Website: apple
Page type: payment
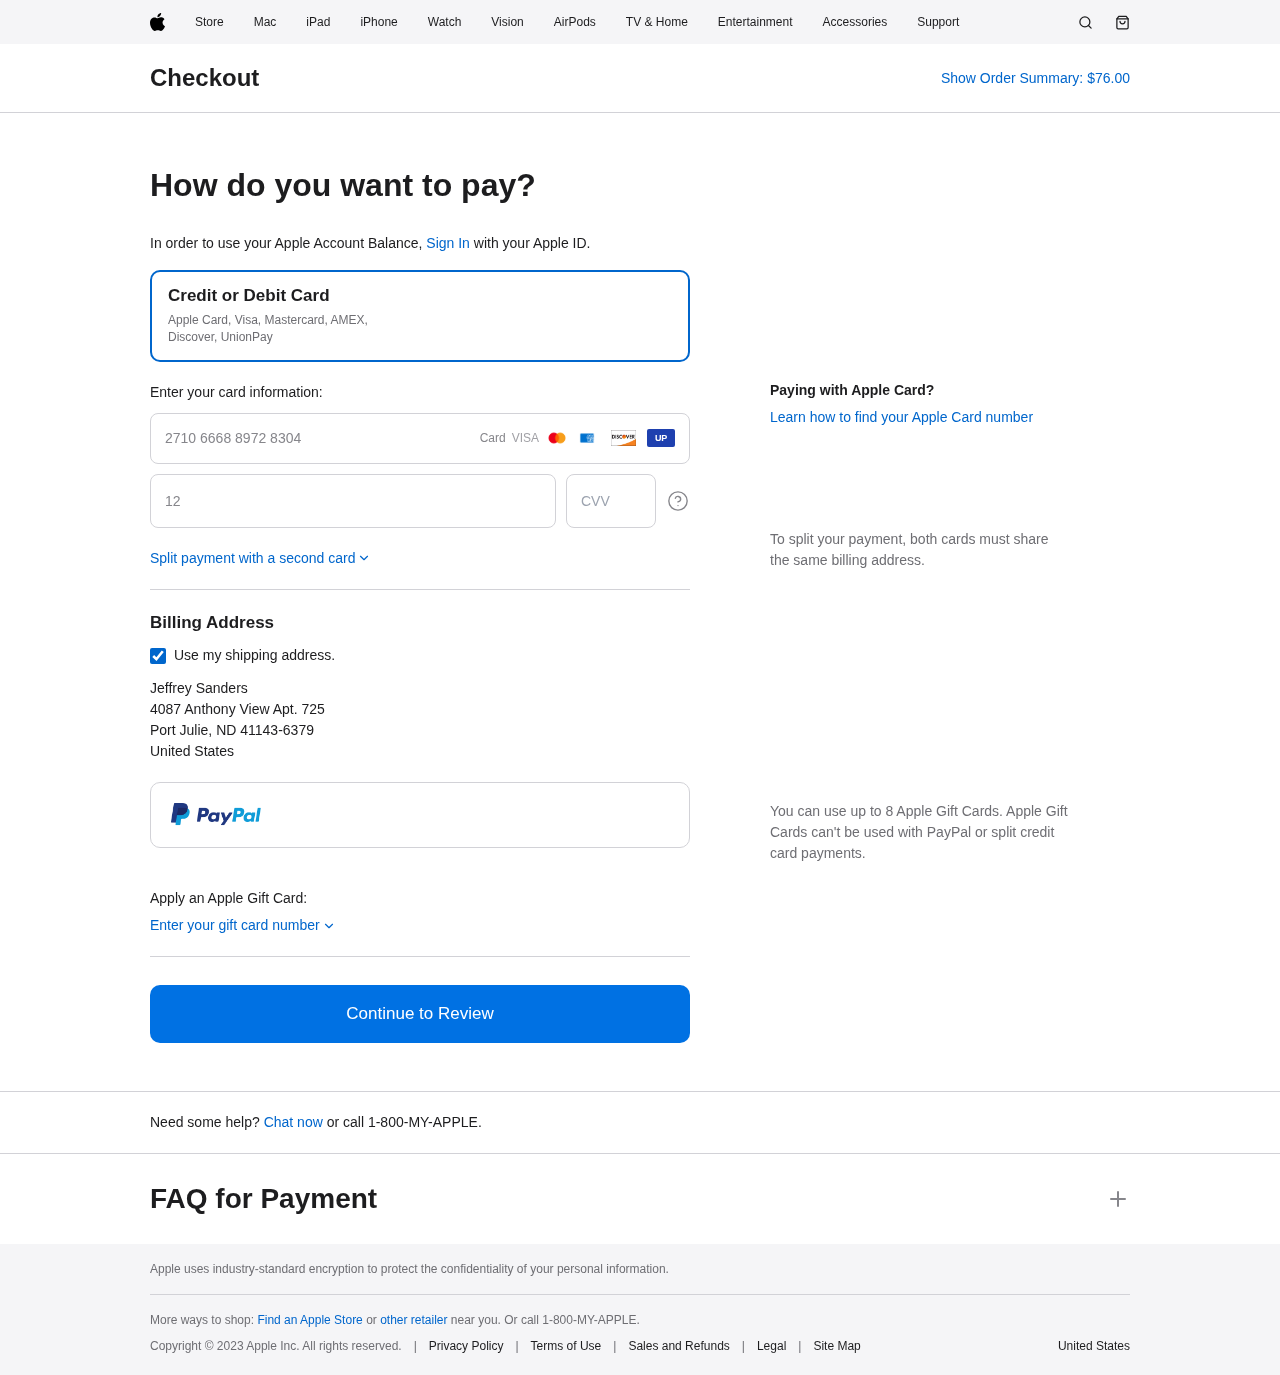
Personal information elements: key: PII_CARD_CVV
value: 839
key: PII_CARD_EXPIRY
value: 12/30
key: PII_CARD_NUMBER
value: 2710 6668 8972 8304
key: PII_COUNTRY
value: United States
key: PII_FULLNAME
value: Jeffrey Sanders
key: PII_STREET
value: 4087 Anthony View Apt. 725
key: PII_CITY_STATE_ZIP
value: Port Julie, ND 41143-6379
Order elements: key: ORDER_TOTAL
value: $76.00